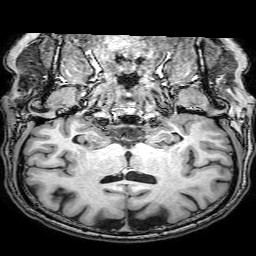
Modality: T1w
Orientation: sagittal
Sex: male
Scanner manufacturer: philips
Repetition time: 0.008141 s
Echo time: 0.00375 s